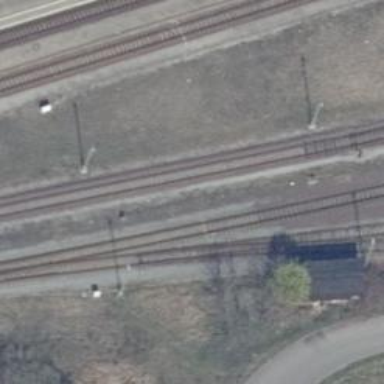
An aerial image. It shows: Railway switch.